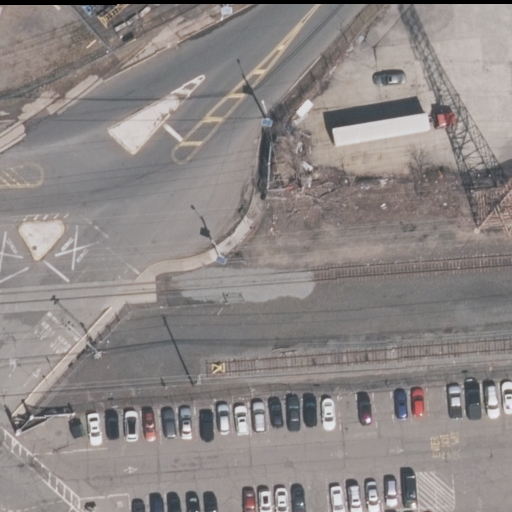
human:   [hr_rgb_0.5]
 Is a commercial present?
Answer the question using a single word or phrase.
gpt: yes

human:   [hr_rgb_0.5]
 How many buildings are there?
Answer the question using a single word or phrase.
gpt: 0

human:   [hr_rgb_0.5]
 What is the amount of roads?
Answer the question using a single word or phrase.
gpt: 7

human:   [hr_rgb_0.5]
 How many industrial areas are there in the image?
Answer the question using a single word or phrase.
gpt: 2

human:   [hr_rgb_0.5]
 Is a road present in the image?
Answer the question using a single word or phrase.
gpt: yes

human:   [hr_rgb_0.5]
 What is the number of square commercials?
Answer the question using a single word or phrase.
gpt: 0

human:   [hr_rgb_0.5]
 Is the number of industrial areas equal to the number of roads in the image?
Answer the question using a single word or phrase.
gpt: no

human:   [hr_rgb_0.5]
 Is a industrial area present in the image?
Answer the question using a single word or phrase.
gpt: yes

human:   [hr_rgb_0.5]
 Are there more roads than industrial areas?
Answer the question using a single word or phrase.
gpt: yes

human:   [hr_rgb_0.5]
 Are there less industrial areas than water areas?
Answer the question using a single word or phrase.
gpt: no

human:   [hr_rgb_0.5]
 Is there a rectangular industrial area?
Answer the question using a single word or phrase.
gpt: yes

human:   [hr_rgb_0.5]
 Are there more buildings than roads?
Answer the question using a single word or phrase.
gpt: no

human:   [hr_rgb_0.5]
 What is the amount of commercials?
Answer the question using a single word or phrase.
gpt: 1

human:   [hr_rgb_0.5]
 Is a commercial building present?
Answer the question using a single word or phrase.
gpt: no

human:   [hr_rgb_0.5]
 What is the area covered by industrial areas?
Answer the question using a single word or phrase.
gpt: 12173m2

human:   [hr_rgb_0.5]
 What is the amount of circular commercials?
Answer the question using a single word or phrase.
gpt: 0

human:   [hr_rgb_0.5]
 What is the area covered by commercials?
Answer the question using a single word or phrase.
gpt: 403m2

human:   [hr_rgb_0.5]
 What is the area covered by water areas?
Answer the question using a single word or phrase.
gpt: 0m2

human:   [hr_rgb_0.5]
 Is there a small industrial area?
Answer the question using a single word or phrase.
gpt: no

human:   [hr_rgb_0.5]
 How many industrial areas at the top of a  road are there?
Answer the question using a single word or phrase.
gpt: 1

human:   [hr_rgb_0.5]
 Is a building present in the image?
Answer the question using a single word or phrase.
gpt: no

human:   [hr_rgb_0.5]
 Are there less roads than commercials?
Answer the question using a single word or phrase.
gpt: no

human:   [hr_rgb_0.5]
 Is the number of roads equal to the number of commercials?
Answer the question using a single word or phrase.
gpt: no

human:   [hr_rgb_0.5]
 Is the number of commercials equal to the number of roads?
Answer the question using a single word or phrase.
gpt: no

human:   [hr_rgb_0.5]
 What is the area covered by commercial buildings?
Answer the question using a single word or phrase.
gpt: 0m2

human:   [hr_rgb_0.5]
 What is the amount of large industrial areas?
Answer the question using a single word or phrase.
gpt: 2

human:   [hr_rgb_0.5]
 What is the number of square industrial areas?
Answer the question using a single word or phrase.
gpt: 0

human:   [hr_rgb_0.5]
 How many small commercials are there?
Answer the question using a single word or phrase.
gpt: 0

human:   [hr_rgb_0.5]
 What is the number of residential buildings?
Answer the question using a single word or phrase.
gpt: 0

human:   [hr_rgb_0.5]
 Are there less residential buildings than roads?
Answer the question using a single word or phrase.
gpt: yes

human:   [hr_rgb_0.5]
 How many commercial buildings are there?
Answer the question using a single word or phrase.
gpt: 0

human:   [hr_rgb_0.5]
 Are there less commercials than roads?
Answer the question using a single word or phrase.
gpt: yes

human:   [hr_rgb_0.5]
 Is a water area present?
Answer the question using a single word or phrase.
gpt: no

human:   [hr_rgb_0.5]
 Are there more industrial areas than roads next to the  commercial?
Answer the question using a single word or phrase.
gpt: no

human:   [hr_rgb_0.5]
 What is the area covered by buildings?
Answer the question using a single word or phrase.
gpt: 0m2

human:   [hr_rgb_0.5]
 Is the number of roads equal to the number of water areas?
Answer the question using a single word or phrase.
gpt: no

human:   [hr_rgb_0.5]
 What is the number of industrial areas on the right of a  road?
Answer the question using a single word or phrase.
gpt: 1

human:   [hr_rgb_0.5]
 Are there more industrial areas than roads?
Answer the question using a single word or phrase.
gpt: no

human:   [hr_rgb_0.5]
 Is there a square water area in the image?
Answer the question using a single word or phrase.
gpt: no

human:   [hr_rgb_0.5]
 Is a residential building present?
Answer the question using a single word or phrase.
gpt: no

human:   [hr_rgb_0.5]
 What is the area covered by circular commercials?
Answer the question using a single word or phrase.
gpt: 0m2

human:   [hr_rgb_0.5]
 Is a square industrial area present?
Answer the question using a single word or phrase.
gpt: no

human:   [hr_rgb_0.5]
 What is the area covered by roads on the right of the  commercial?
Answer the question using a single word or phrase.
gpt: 0m2

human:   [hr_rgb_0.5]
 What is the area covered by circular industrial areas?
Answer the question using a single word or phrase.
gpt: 0m2

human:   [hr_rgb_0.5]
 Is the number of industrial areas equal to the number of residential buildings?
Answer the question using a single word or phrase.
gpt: no

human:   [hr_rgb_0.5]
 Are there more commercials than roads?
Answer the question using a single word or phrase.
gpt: no

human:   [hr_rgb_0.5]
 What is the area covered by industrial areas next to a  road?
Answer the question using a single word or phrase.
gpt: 12173m2

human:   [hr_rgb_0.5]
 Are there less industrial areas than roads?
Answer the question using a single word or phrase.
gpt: yes

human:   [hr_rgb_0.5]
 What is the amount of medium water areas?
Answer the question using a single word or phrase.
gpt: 0

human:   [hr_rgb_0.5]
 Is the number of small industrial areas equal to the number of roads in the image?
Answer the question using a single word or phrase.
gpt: no

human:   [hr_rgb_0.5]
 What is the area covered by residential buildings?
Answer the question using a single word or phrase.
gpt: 0m2

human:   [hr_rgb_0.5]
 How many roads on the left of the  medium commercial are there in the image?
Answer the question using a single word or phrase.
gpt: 1

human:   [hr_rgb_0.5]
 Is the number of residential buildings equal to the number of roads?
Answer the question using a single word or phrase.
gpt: no

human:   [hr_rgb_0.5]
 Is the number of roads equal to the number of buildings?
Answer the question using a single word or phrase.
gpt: no

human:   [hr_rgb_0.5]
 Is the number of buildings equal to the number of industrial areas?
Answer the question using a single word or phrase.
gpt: no

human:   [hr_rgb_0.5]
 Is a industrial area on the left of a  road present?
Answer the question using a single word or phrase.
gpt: no

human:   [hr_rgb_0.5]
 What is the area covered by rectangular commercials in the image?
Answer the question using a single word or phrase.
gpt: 403m2

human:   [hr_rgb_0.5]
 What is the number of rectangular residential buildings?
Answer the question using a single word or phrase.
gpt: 0

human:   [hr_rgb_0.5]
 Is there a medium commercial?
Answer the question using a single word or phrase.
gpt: yes

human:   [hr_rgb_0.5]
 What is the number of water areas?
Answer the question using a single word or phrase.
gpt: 0

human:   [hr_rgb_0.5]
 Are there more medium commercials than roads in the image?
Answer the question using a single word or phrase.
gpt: no

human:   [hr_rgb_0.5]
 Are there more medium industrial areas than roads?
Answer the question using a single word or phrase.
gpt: no

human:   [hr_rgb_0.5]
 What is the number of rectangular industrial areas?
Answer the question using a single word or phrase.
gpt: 2

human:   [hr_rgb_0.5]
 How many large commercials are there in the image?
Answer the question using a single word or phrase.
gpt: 0